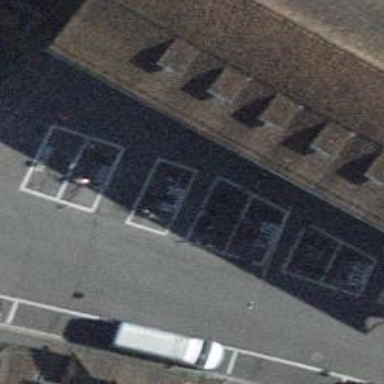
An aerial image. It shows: Bicycle parking area with bollards.